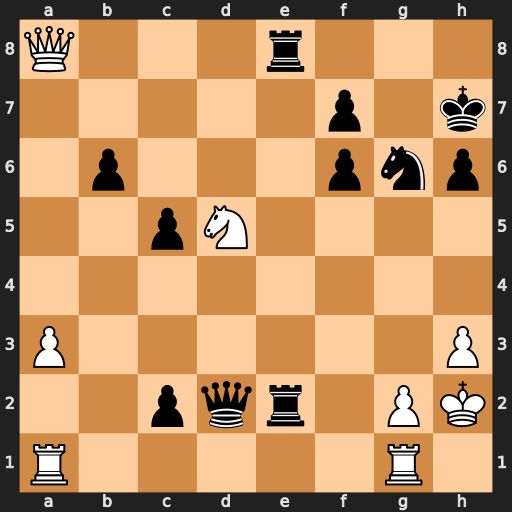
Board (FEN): Q3r3/5p1k/1p3pnp/2pN4/8/P6P/2pqr1PK/R5R1
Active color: w
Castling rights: -
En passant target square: -
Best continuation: Nxf6+ Kh8 Nxe8